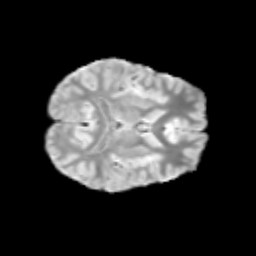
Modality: T2w
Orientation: axial
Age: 10
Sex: female
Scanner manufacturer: siemens
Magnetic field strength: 3 T
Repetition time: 3.8 s
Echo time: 0.07 s